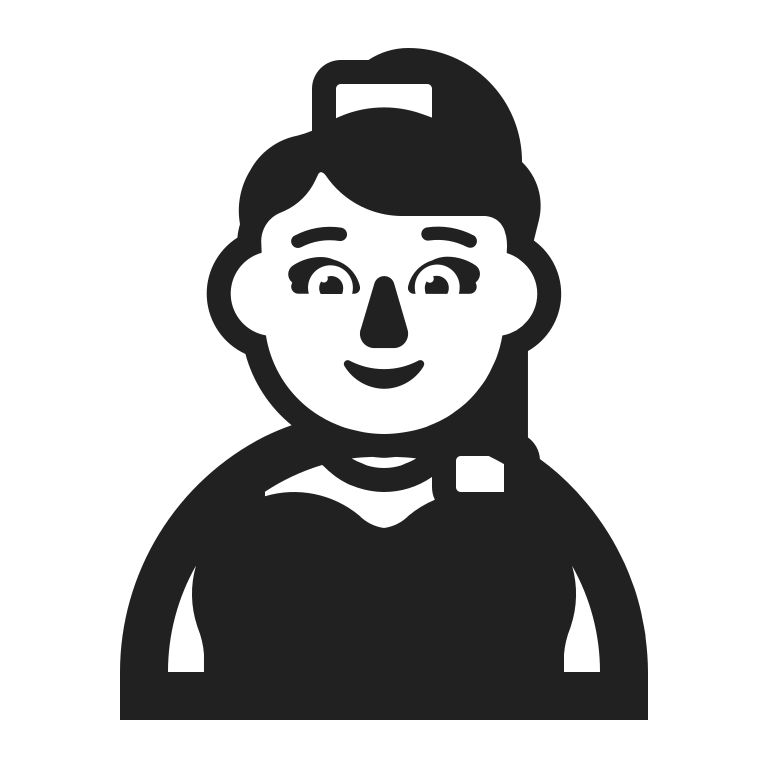
woman genie high contrast